Question: I have 2 checkbox options to allow a user to select how many nights they want to stay on the booking form.
[
Once all of the customer details have been added, such as name, address, email..., I am inputting these into a mysql workbench database to be stored.
Because I have two checkbox options for the nights selected section, which will be stored in one variable depending on what the user selects, how am I able to input this into my database? The checkboxes are called 2 different names as I am unable to call them the same thing. How can I use the variable later on in the code to find what the user selects.
Get text from variable strings for the sql query
<URL>
Sorry if this doesnt make any sense, I am new to this so please ask if you need any more clarification :)
my sql query so far
<URL>
As you can see from this image, the other variables are able to be input, but I cant figure out how to get the nightsChosen one to work.
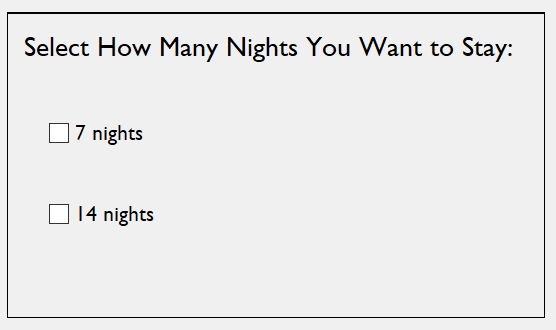
Answer: There are a few things you should address:
- to get the value of the check box, use the isSelected() method on the check box instance. It'll return if the box is checked. Since they're different instances, you know which one is for 7 days and which is for 14 so depending on which one is checked, you'll know the value to use.- from a UX perspective, if these choices are mutually exclusive (you can only pick 7 or 14 days, never both), you should use radio buttons rather than checkboxes.- in your SQL query, you're using a prepared statement (which is good). But you're still forming the sql by manually forming the string. This would leave you open to a SQL injection attack. The way you should do it is by using placeholder values in the sql string and then binding the variables to the placeholders. For instance:PreparedStatement stmt = conn.prepareStatement("select * from mytable where id = ?");
stmt.setInt(1, yourVariable);- Rather than post images showing your code, in the future, please include the text in the question itself when posting to StackOverflow. It makes the questions more searchable and it enables the community to more easily see/try your code.